Field crop: maize
Growth stage: 2
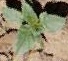
Species: datura